Question: I'm trying to write an SQL query that will output multiple variables depending on how many times a specific quantity exists in the DB. This information will then be used in a chart.
The DB is set as following:
'''
ID | quantity | etc..
---------------------
1 | 2 |
2 | 6 |
3 | 1 |
4 | 2 |
.
.
.
'''
Here is the query I made:
'''
SELECT
COUNT(CASE WHEN quantity = 1) AS quantity1,
COUNT(CASE WHEN quantity = 2) AS quantity2
FROM orders
'''
But I want it to output like this:
'''
quantity1 | quantity2
---------------------
1 | 2 |
'''
Instead I am getting these error messages:

Thanks in advance!
EDIT: If you want to test your code on my database, the link is below...
-Link Removed-
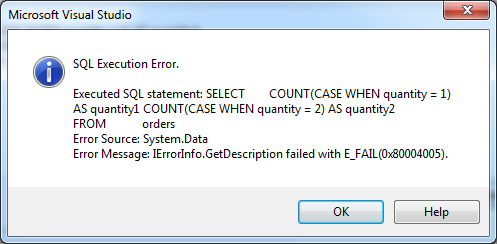
Answer: Here is another approach, maybe it helps:
'''
SELECT SUM(CASE WHEN quantity = 1 THEN 1 ELSE 0 END) AS quantity_1,
SUM(CASE WHEN quantity = 2 THEN 1 ELSE 0 END) AS quantity_2,
SUM(CASE WHEN quantity = 3 THEN 1 ELSE 0 END) AS quantity_3,
SUM(CASE WHEN quantity = 4 THEN 1 ELSE 0 END) AS quantity_4,
SUM(CASE WHEN quantity = 5 THEN 1 ELSE 0 END) AS quantity_5,
SUM(CASE WHEN quantity = 6 THEN 1 ELSE 0 END) AS quantity_6,
SUM(CASE WHEN quantity > 6 THEN 1 ELSE 0 END) AS quantity_more_than_6
FROM orders
'''
Here is a special query for MS Access:
'''
SELECT SUM(SWITCH(quantity = 1, 1)) AS quantity_1,
SUM(SWITCH(quantity = 2, 1)) AS quantity_2,
SUM(SWITCH(quantity = 3, 1)) AS quantity_3,
SUM(SWITCH(quantity = 4, 1)) AS quantity_4,
SUM(SWITCH(quantity = 5, 1)) AS quantity_5,
SUM(SWITCH(quantity = 6, 1)) AS quantity_6,
SUM(SWITCH(quantity > 6, 1)) AS quantity_more_than_6
FROM orders
'''